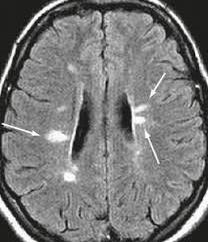
Label: notumor